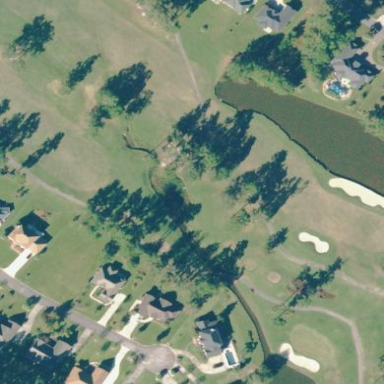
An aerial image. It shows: Water hazard on golf course. The hazard is natural water feature.